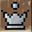
Piece: wQ